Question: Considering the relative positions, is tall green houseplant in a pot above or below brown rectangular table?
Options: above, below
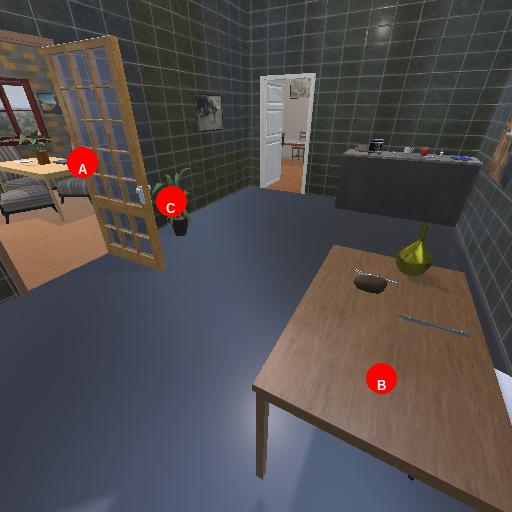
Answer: above